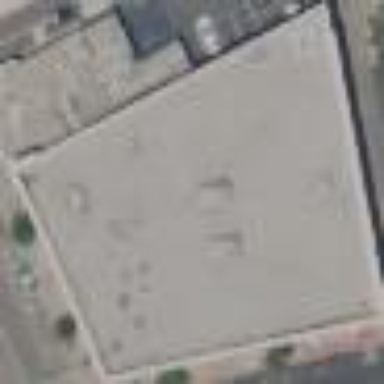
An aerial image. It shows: Retail building.